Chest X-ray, PA view. Patient: 66 years old, sex M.
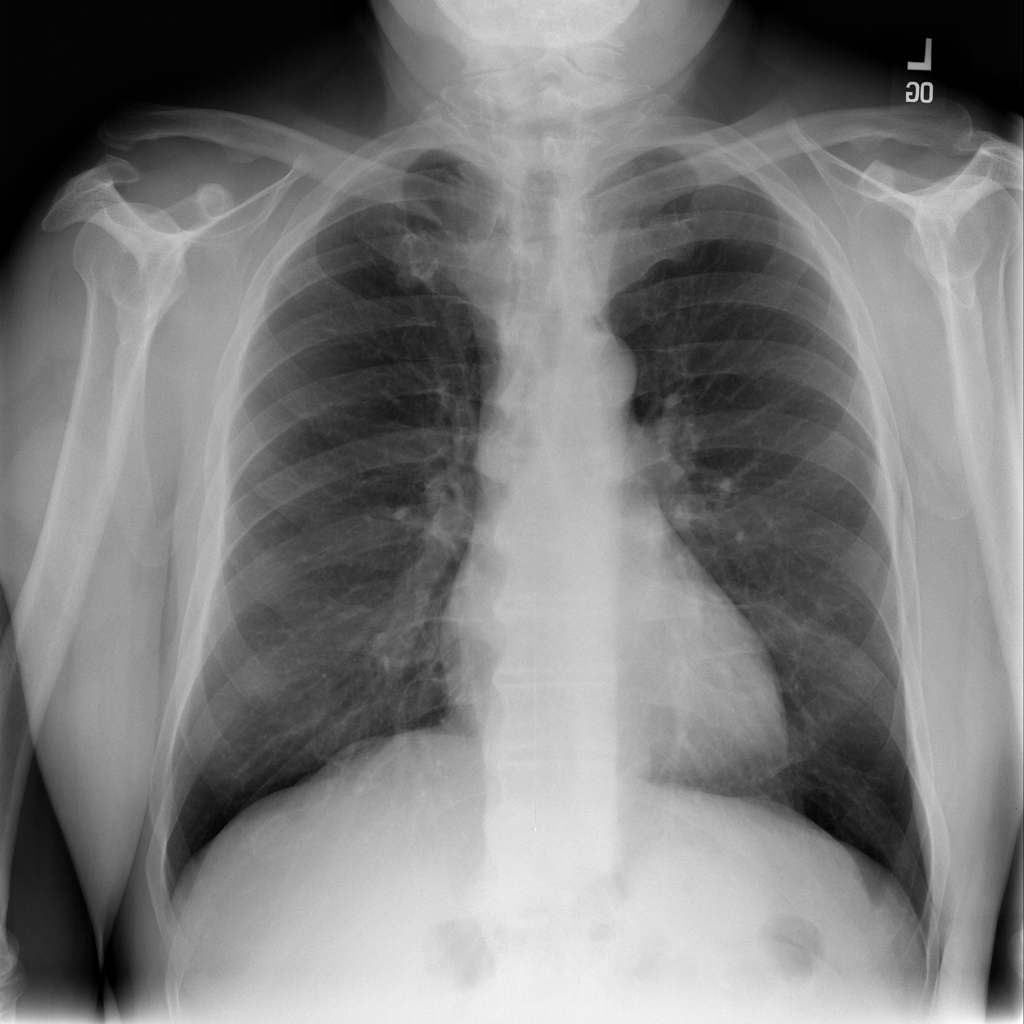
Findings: No Finding